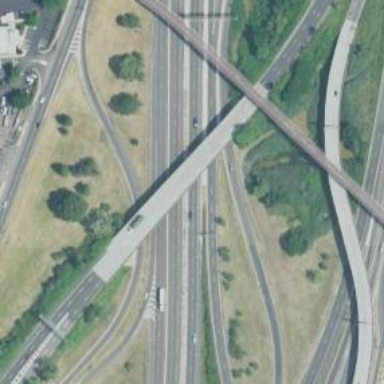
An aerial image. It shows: Motorway junction.